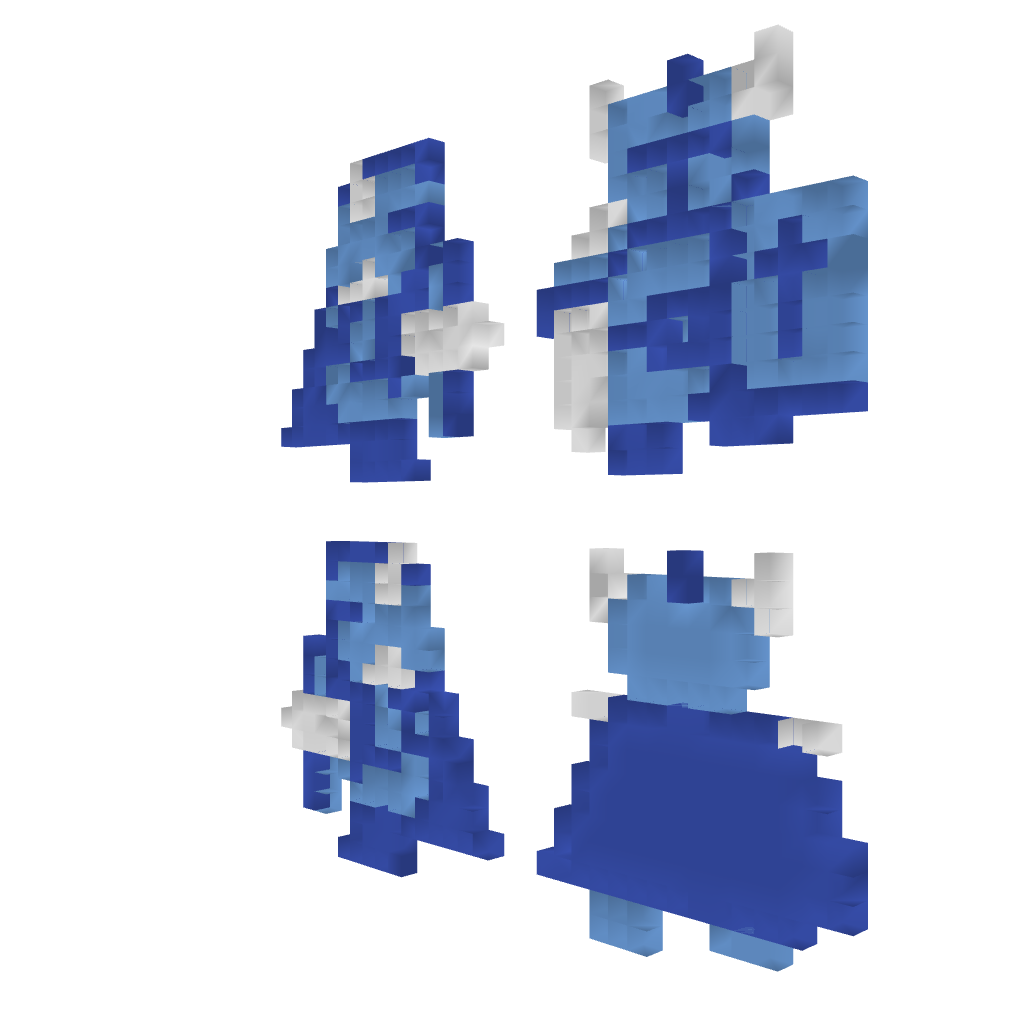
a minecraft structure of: Zelda/NES-Blue Darknut 4 high quality